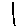
Label: line